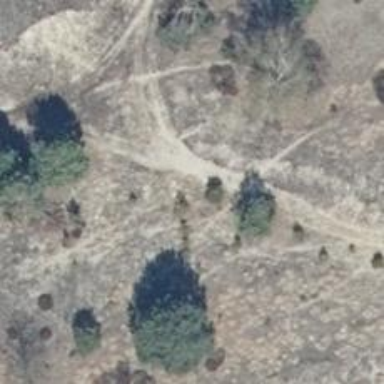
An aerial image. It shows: Sandy path.